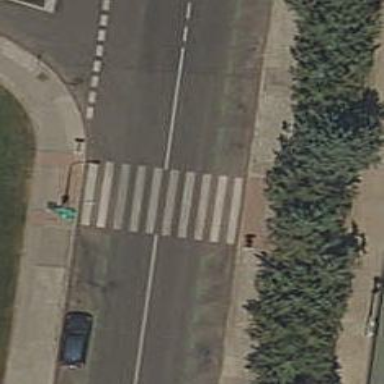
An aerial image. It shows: Uncontrolled crossing on the road.